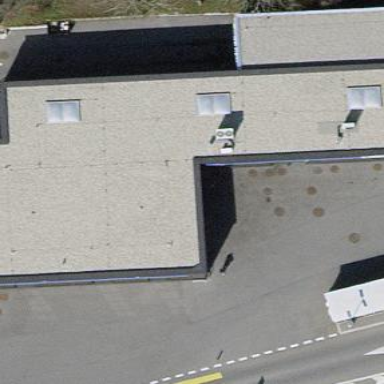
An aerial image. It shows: Building used as car repair shop.